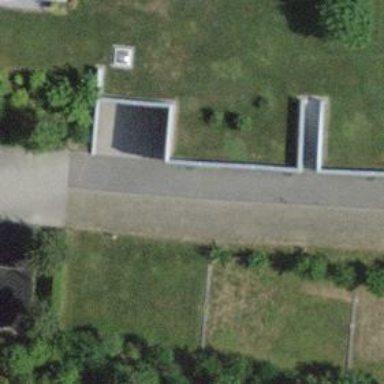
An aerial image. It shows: Wall barrier.